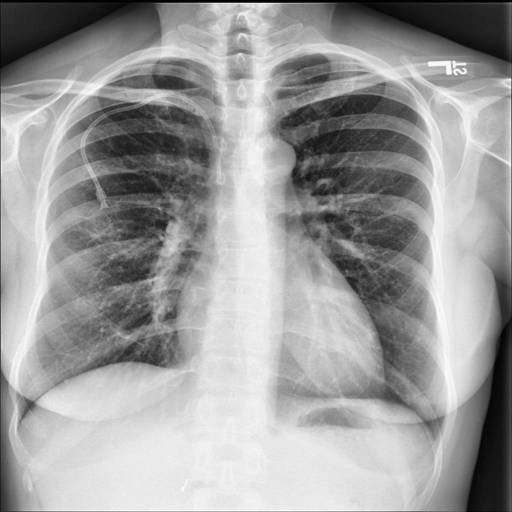
Finding: NORMAL